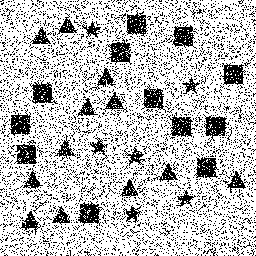
Squares: 12
Triangles: 12
Stars: 6
Total shapes: 30